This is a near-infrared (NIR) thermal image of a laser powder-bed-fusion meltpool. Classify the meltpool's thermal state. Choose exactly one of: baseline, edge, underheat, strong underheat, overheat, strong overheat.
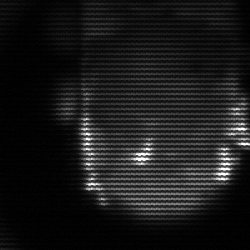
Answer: baseline